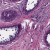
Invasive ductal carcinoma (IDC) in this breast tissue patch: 0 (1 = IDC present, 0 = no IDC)